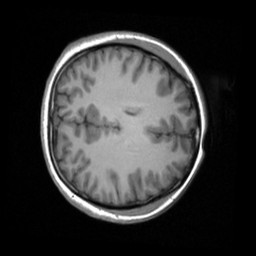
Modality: T1w
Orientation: axial
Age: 20
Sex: female
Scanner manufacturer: siemens
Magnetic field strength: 3 T
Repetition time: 1.9 s
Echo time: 0.00226 s